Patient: sex M, age 75
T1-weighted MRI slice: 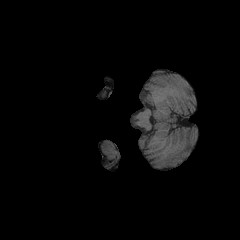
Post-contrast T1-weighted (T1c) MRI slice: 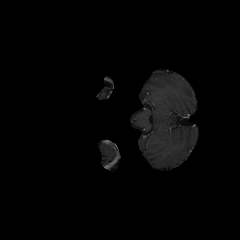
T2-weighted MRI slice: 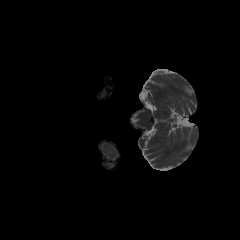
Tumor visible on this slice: no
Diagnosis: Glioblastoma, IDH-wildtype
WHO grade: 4